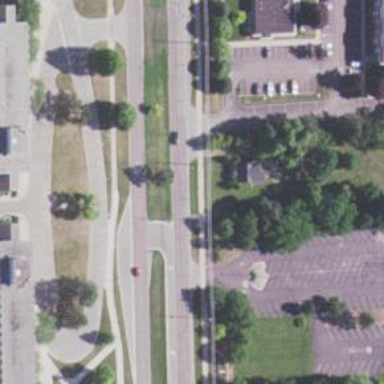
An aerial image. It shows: Tertiary link road with asphalt surface.